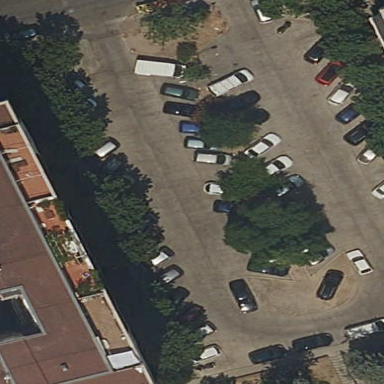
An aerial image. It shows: Parking area with surface.